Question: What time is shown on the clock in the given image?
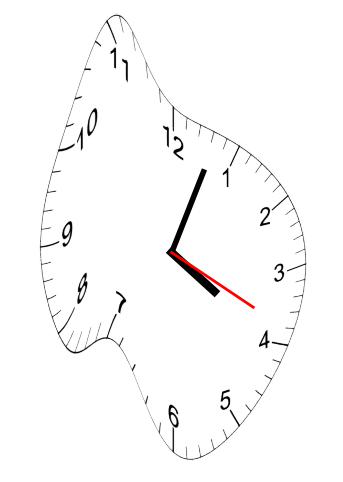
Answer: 04:03:19